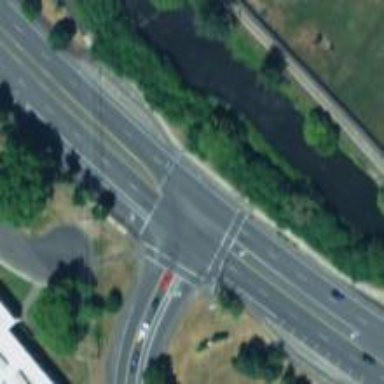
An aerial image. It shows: Secondary road with separate asphalt sidewalk.